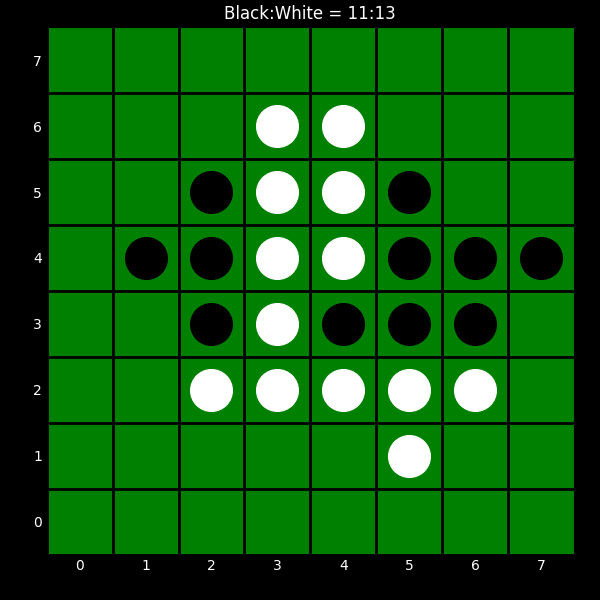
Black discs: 11
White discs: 13